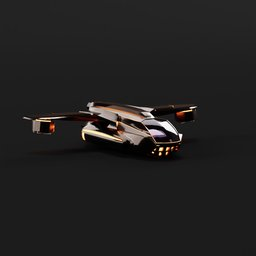
Label: mechanical